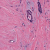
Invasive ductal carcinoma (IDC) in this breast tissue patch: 1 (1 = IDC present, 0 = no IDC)